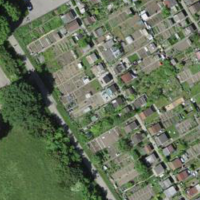
EUNIS habitat code: 53
Species observed at this site:
Allium ursinum
Dipsacus fullonum
Cornus sanguinea